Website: macys
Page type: customer-info-address
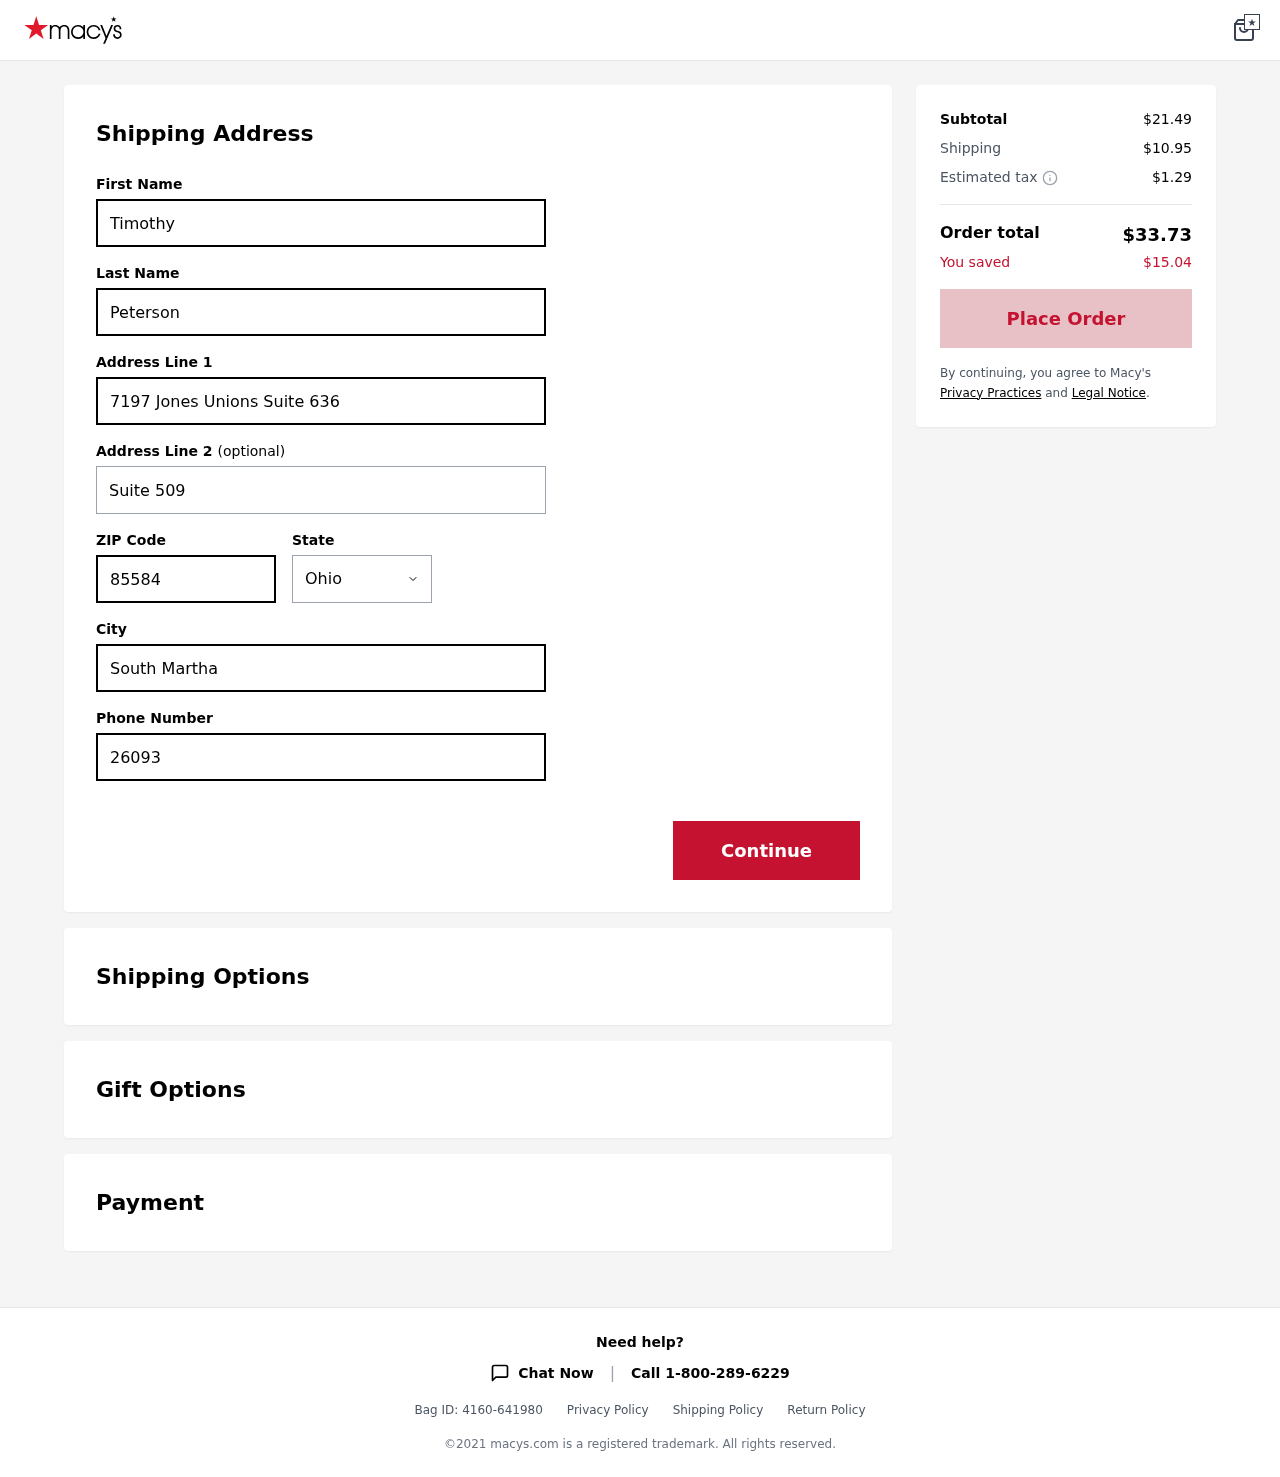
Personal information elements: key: PII_CITY
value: South Martha
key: PII_FIRSTNAME
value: Timothy
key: PII_LASTNAME
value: Peterson
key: PII_PHONE
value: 2609399191
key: PII_POSTCODE
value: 85584
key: PII_STATE
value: Ohio
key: PII_STREET
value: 7197 Jones Unions Suite 636
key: PII_STREET2
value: Suite 509
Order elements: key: ORDER_SUBTOTAL
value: $21.49
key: ORDER_SHIPPING_COST
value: $10.95
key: ORDER_TAX
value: $1.29
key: ORDER_TOTAL
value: $33.73
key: ORDER_SAVINGS
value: $15.04